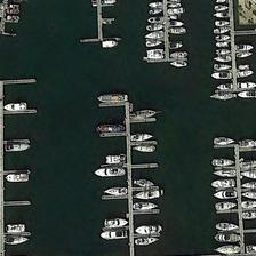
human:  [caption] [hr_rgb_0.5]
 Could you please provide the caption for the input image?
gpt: Some boats are in regular four ports.

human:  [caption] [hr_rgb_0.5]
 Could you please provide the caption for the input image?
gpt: Some boats are in a port in four ordered lines.

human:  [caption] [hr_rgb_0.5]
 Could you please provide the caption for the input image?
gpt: Some ships line up in four rows in a harbor.

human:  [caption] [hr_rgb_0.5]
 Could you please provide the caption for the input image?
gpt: Some ships are near the wharf.

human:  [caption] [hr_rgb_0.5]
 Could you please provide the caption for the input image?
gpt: Some boats are in a Port on Four sorted lines.